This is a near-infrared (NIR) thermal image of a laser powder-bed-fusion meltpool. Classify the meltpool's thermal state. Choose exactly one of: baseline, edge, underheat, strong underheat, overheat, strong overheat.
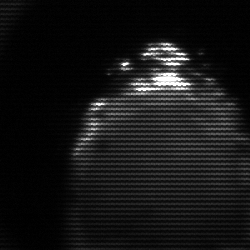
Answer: edge